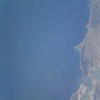
Label: water